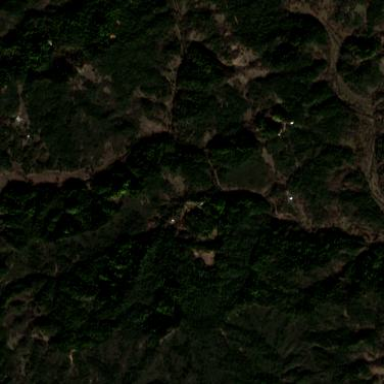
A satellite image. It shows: Forest area.